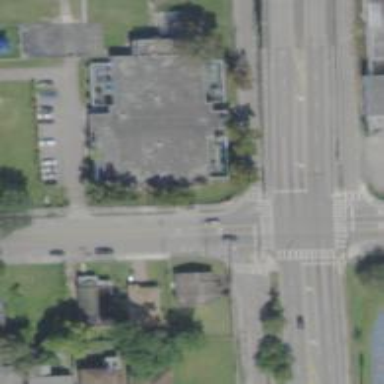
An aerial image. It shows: Marked road crossing.